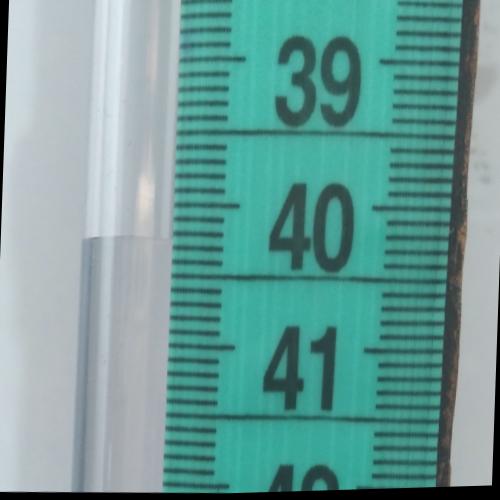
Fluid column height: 40.2 cm